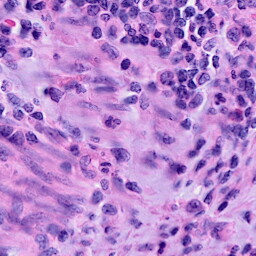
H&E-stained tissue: Cervix